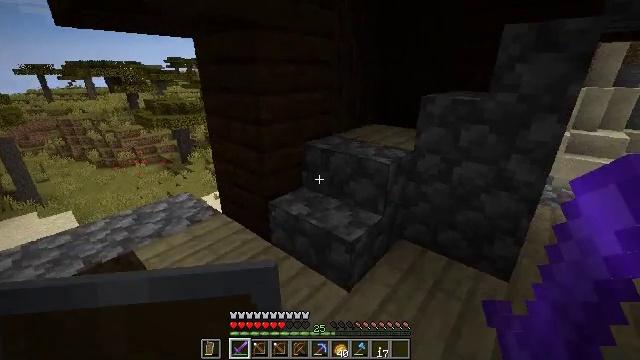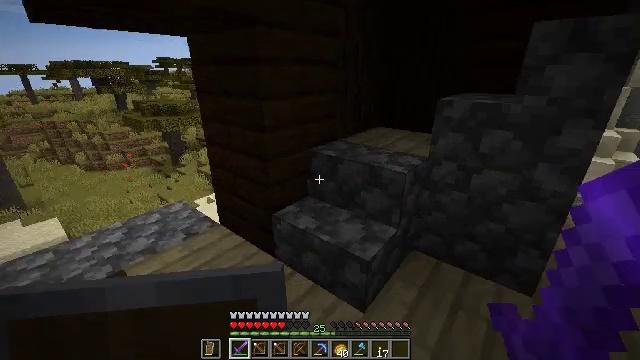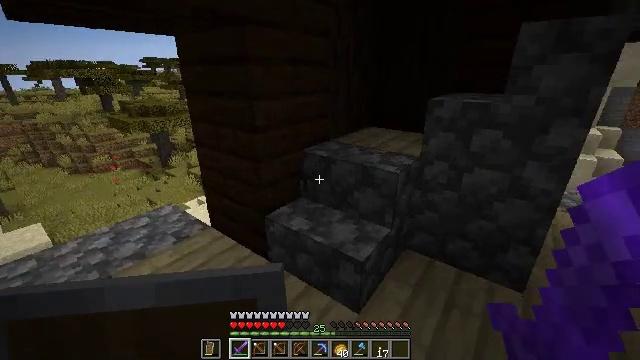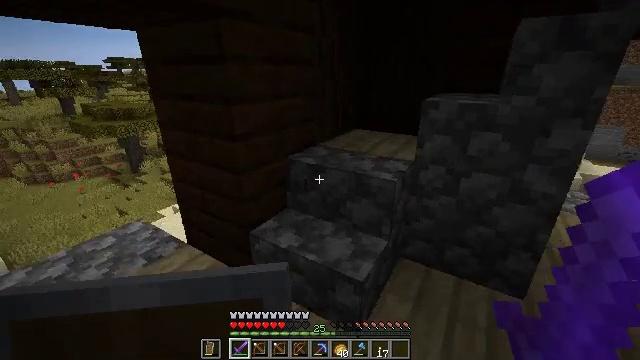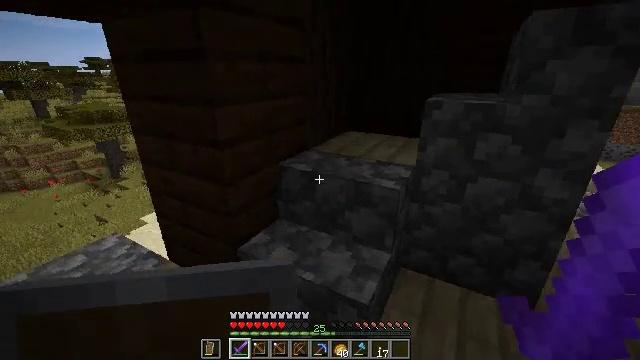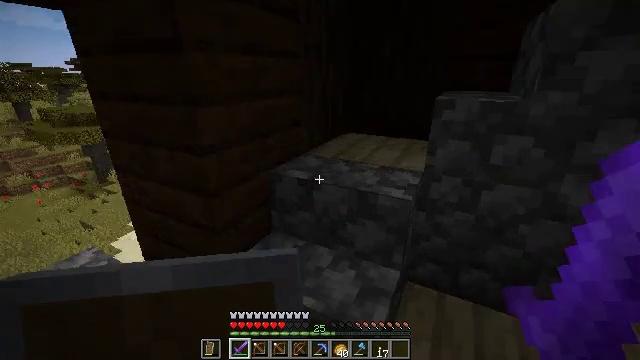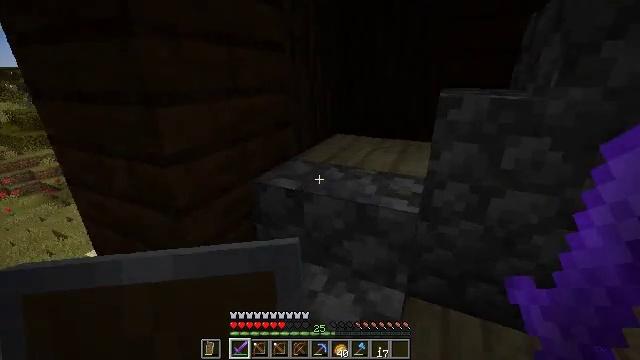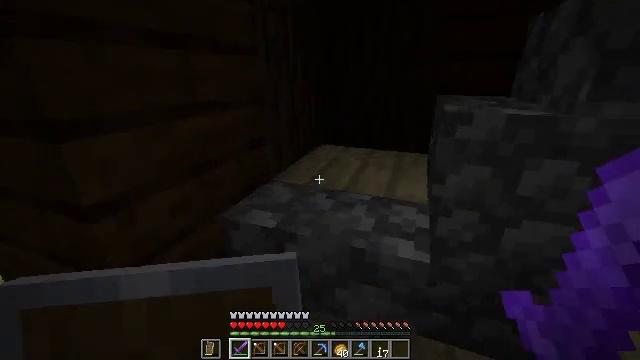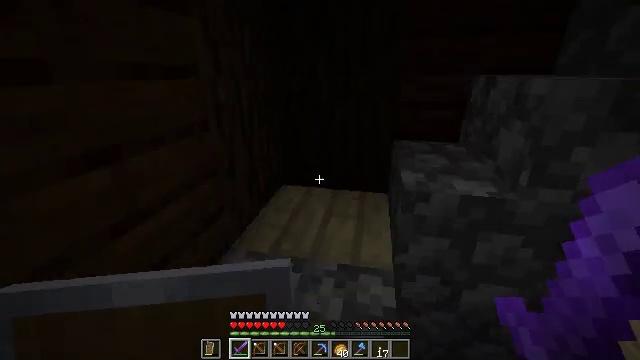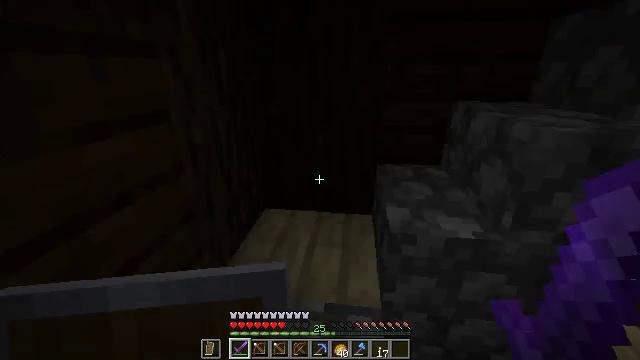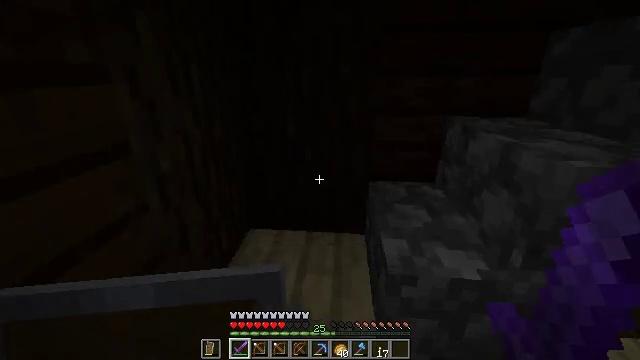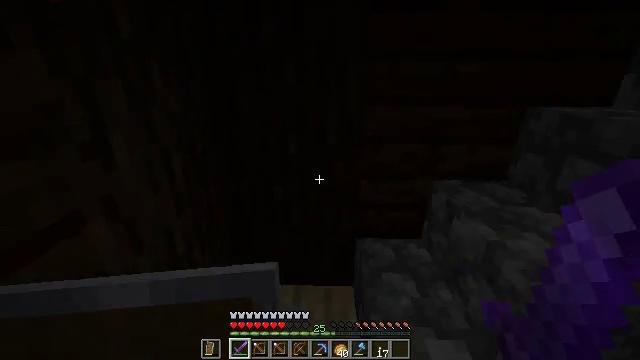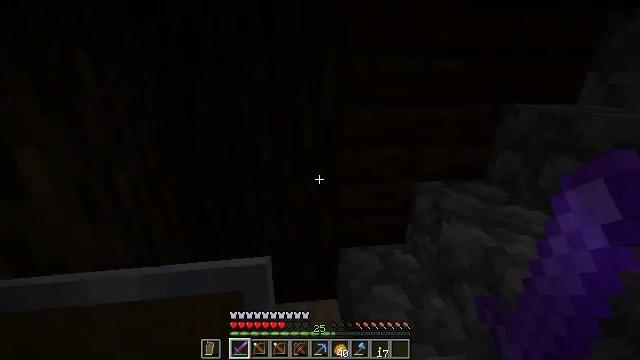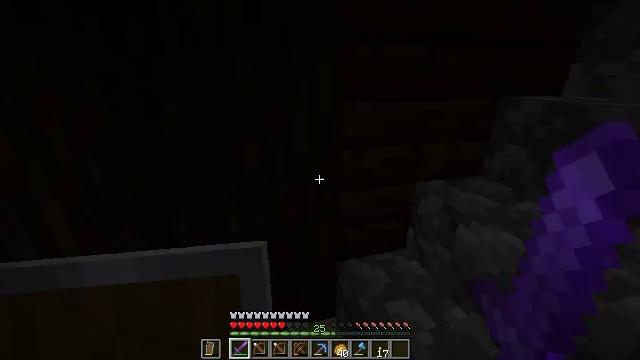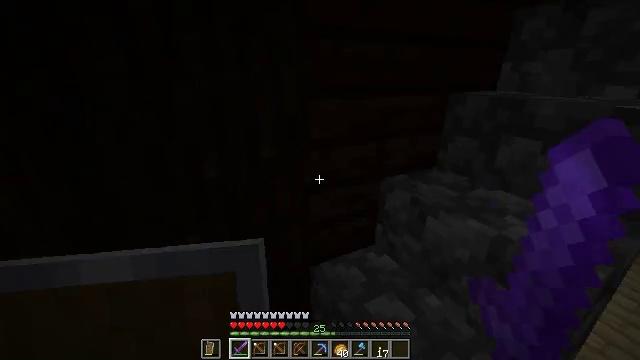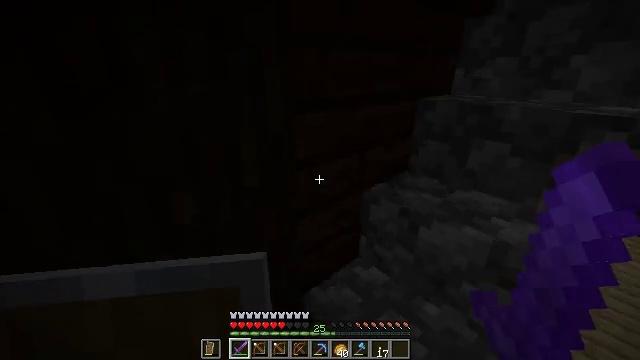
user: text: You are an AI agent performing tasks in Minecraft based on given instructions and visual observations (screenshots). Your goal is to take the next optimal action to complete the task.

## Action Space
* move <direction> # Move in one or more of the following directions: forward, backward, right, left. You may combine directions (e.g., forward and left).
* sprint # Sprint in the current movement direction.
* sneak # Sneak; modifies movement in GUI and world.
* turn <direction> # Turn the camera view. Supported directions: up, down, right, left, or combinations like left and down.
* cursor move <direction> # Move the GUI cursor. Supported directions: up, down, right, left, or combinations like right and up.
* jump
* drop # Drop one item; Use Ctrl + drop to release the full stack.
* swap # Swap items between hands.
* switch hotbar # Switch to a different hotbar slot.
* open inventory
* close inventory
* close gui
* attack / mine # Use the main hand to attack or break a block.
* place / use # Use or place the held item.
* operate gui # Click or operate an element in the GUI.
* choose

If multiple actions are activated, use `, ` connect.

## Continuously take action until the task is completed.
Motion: motion action
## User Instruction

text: Retrieve the white wall banner into your inventory.
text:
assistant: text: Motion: move forward, turn right
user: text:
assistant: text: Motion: move forward, turn right
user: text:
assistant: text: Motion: move forward, turn right
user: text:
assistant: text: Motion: move forward, turn right
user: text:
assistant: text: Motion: move forward, turn right
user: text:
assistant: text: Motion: move forward, turn right
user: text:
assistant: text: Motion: move forward, turn right
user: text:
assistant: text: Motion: move forward, turn right
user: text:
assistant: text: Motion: move forward, turn right
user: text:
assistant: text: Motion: move forward, turn right
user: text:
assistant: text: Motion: move forward and move left, turn right
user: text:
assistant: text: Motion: move forward and move left, turn right
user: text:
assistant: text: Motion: move forward and move left, turn right
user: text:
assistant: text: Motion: move forward and move left, turn right
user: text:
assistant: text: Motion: move forward and move left, turn right
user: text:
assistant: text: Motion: move forward and move left, turn right
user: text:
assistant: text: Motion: move forward and move left, turn right and up
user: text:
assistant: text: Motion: move forward, turn right and up
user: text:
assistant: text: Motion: move forward, turn right and up
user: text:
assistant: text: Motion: move forward, turn right and up
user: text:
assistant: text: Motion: move forward, turn right and up
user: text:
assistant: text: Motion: move forward, turn right and up
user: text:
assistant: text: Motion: move forward
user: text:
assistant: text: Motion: move forward
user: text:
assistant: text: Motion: move forward
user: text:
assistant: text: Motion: move forward
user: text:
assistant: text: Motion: move forward
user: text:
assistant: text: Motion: move forward
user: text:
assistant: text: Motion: move forward
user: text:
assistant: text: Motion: move forward